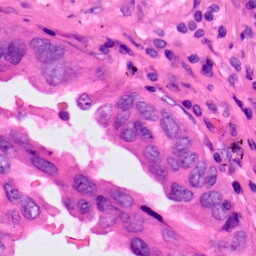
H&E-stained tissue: Lung